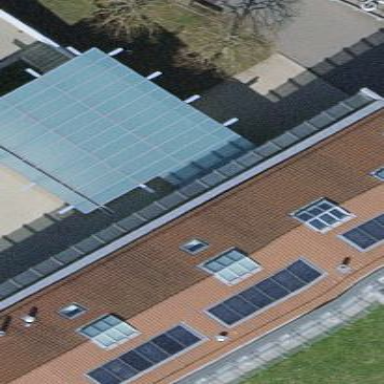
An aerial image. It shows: View of roof of building.